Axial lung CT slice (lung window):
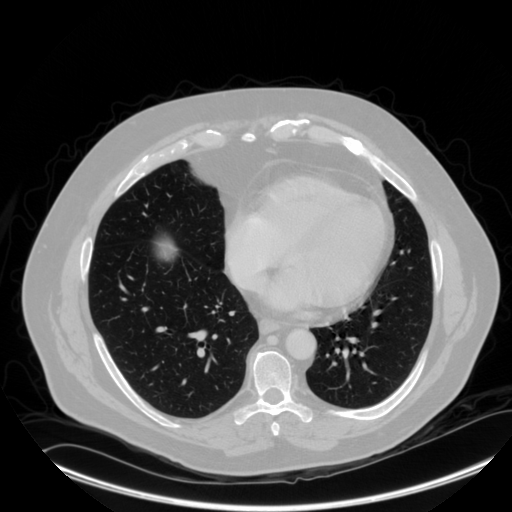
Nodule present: no